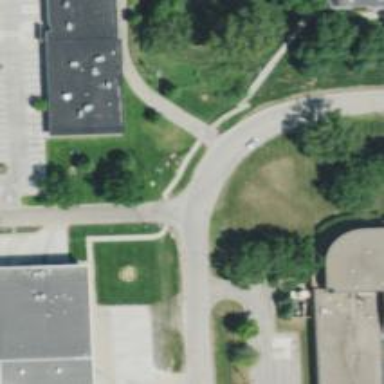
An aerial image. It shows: Unmarked crossing on footway.